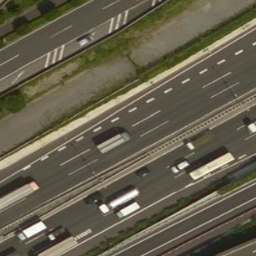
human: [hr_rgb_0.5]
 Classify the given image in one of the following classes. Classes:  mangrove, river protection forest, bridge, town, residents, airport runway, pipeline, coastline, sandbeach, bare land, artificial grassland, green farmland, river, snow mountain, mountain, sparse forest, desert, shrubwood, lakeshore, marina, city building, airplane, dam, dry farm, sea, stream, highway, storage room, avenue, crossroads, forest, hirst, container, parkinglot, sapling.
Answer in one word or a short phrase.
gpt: highway